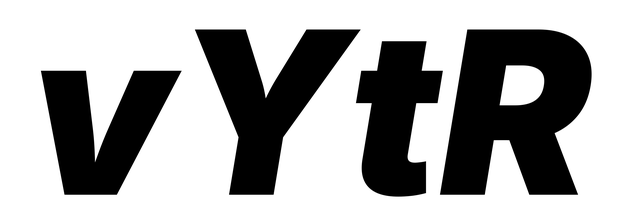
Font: Inter-Italic_Black_Italic